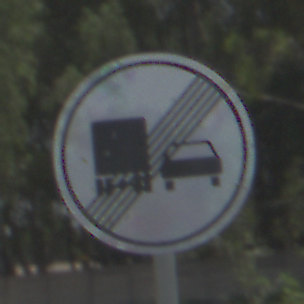
Verkehrszeichen: EndeUeberholverbotKraftfahrzeuge
Umgebung: Outdoor, Nature
Tageszeit: Midday
Wetter: Clear
Licht: Natural
Jahreszeit: NotSpecified
Kontrast: HighContrast